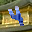
Label: 4